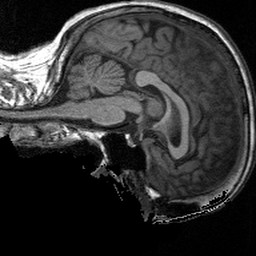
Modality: T1w
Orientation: sagittal
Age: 55
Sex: female